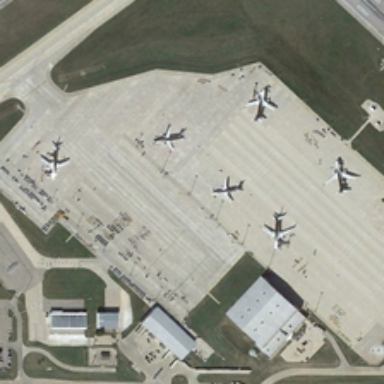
Several white planes are parked in an airport with several buildings .